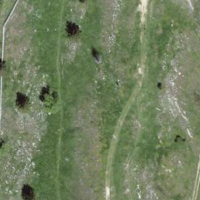
EUNIS habitat code: 23
Species observed at this site:
Galium album
Lotus corniculatus
Thymus serpyllum
Euphorbia cyparissias
Gentiana verna